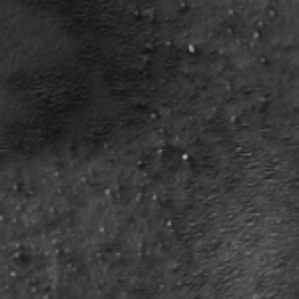
Label: frost